Interaction volume radius: 10 \u00c5
Interaction volume height: 15 \u00c5
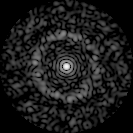
Disorder parameter: 0.8211